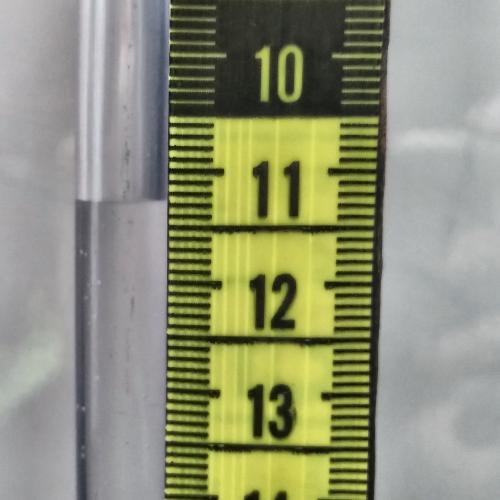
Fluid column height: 11.3 cm